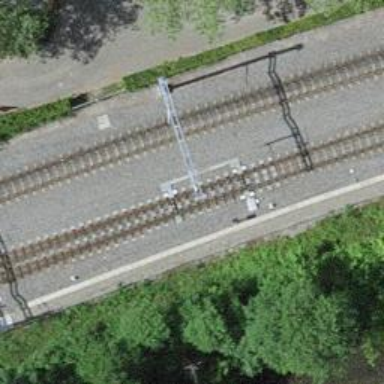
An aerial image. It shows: Railway switch.